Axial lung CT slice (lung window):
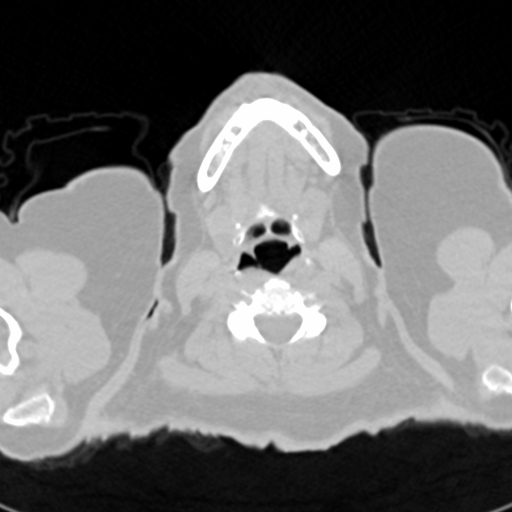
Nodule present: no